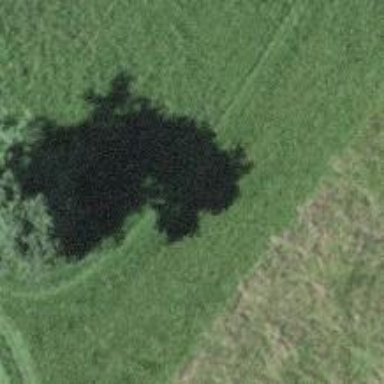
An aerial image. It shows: Path covered with grass.